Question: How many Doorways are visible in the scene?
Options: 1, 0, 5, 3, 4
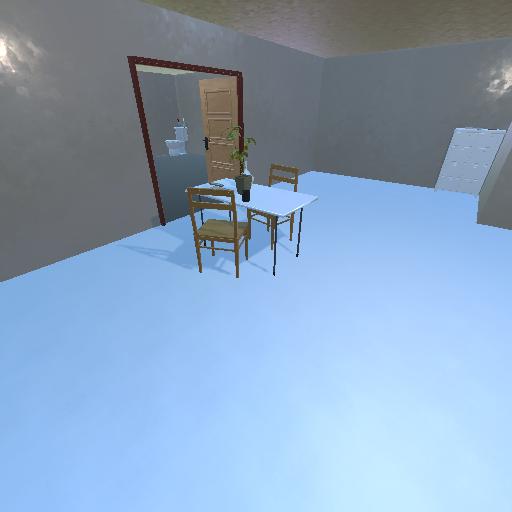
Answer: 1